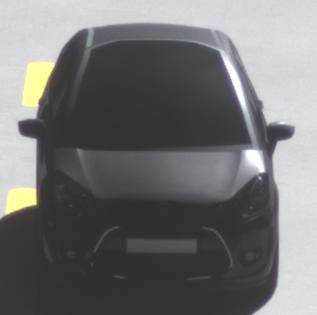
Make: Citroen
Model: C3 1.1
Detailed model: C3 (II)
Model produced from: 2010/01
Model produced until: 2012/03
Doors: 5
Color: black
Road condition: wet road
Daytime: morning or afternoon
Contrast: high contrast